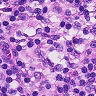
Metastatic tissue present: no